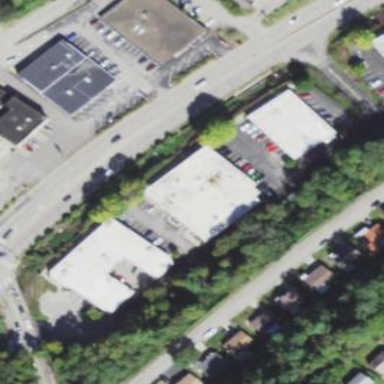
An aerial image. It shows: Office building.